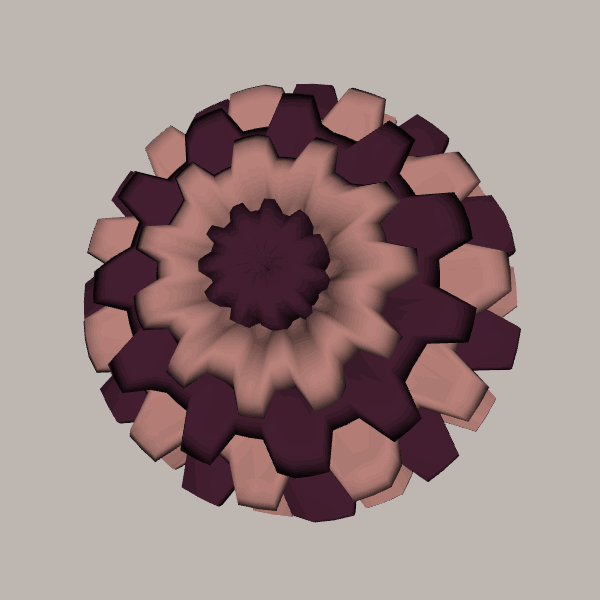
Background: light